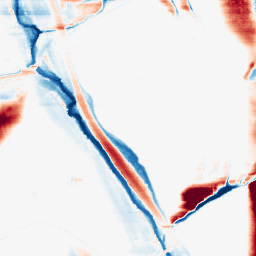
Category: morphological
Decomposition family: morphological_rect
Decomposition parameters: operation: average
width: 50
height: 3
Upsampling method: sinc_blackman
Upsampling parameters: scale: 2
kernel_size: 16
Upsampling scale: 2